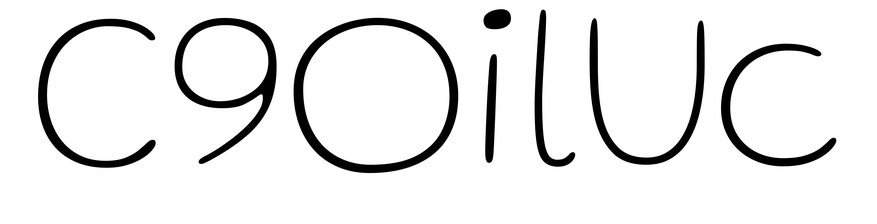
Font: Gluten_Thin